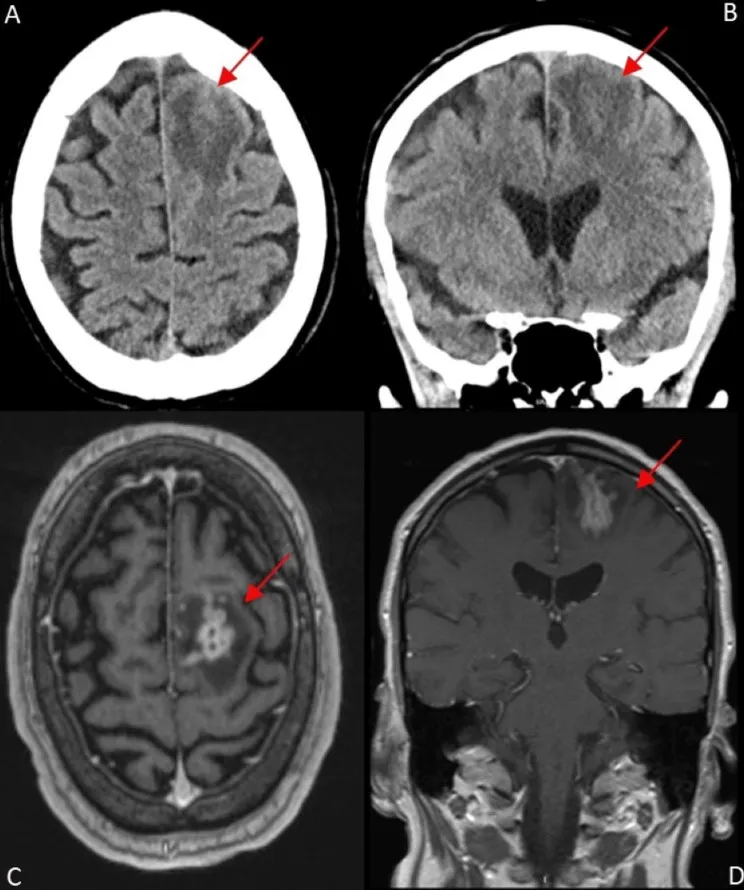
Axial and coronal CT head and MRI revealing left intra-axial frontal lobe lesion with edema. Panel A: axial CT head without contrast, panel B: coronal CT head without contrast, revealing a left intra-axial frontal lobe lesion measuring 1.7 x 1.3 cm with surrounding edema (arrow), panel C: axial MRI brain with contrast, and panel D: coronal cuts revealing an intra-axial peripherally enhancing lesion centered in the medial posterior left frontal lobe surrounded by vasogenic edema with some areas of tubular appearance measuring 1.6 x 1.9 x 2.2 cm (arrow) with minimal mass effect and no midline shift.
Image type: radiology (ct)